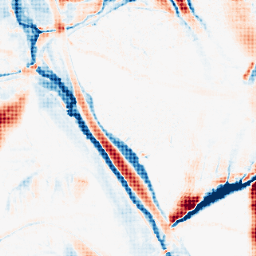
Category: morphological
Decomposition family: morphological_ellipse
Decomposition parameters: operation: average
width: 20
height: 50
Upsampling method: sinc_hamming
Upsampling parameters: scale: 4
kernel_size: 4
Upsampling scale: 4